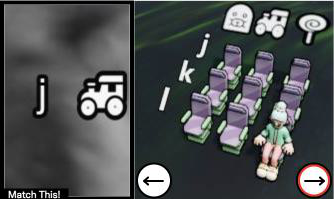
Task: seats
Answer: no